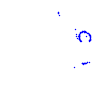
Particle: pion